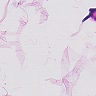
Metastatic tissue present: no